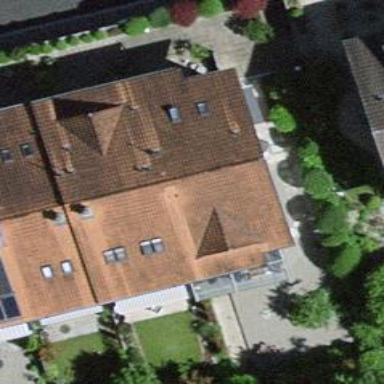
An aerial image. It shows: Terrace building.